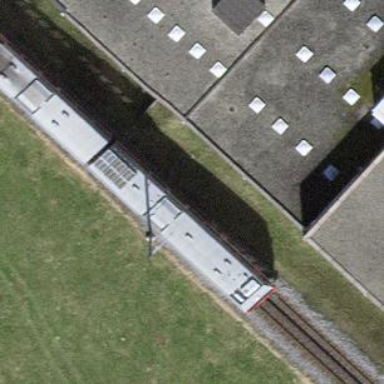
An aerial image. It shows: Solitary milestone along the railway.